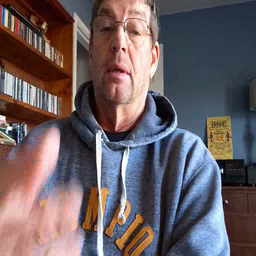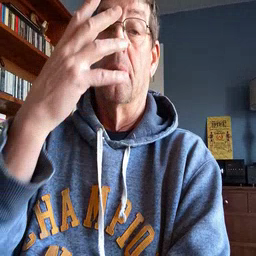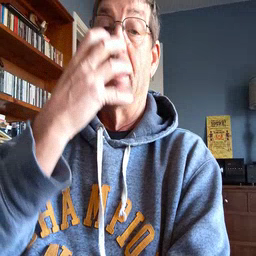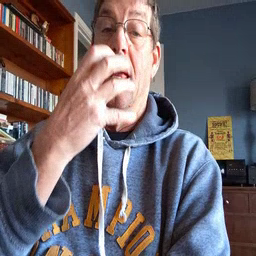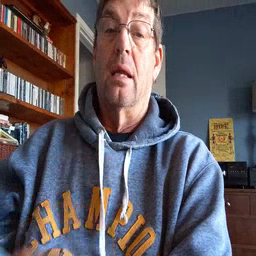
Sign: mad